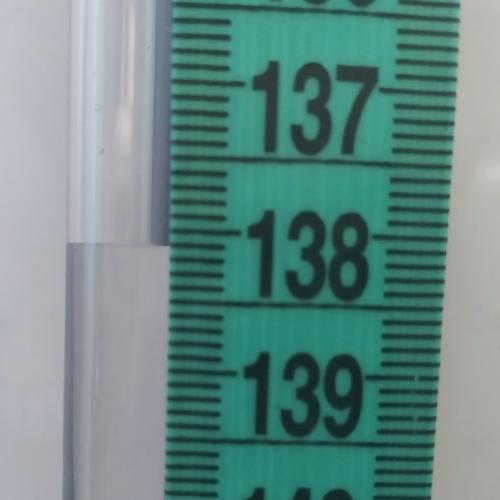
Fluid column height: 138.1 cm